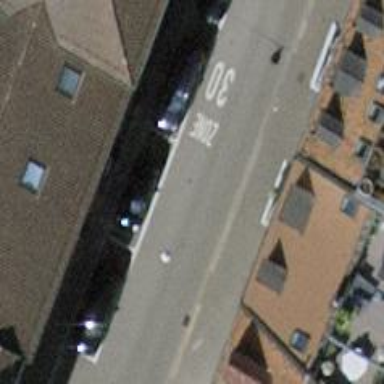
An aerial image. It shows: Parking lane for vehicles.